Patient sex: M
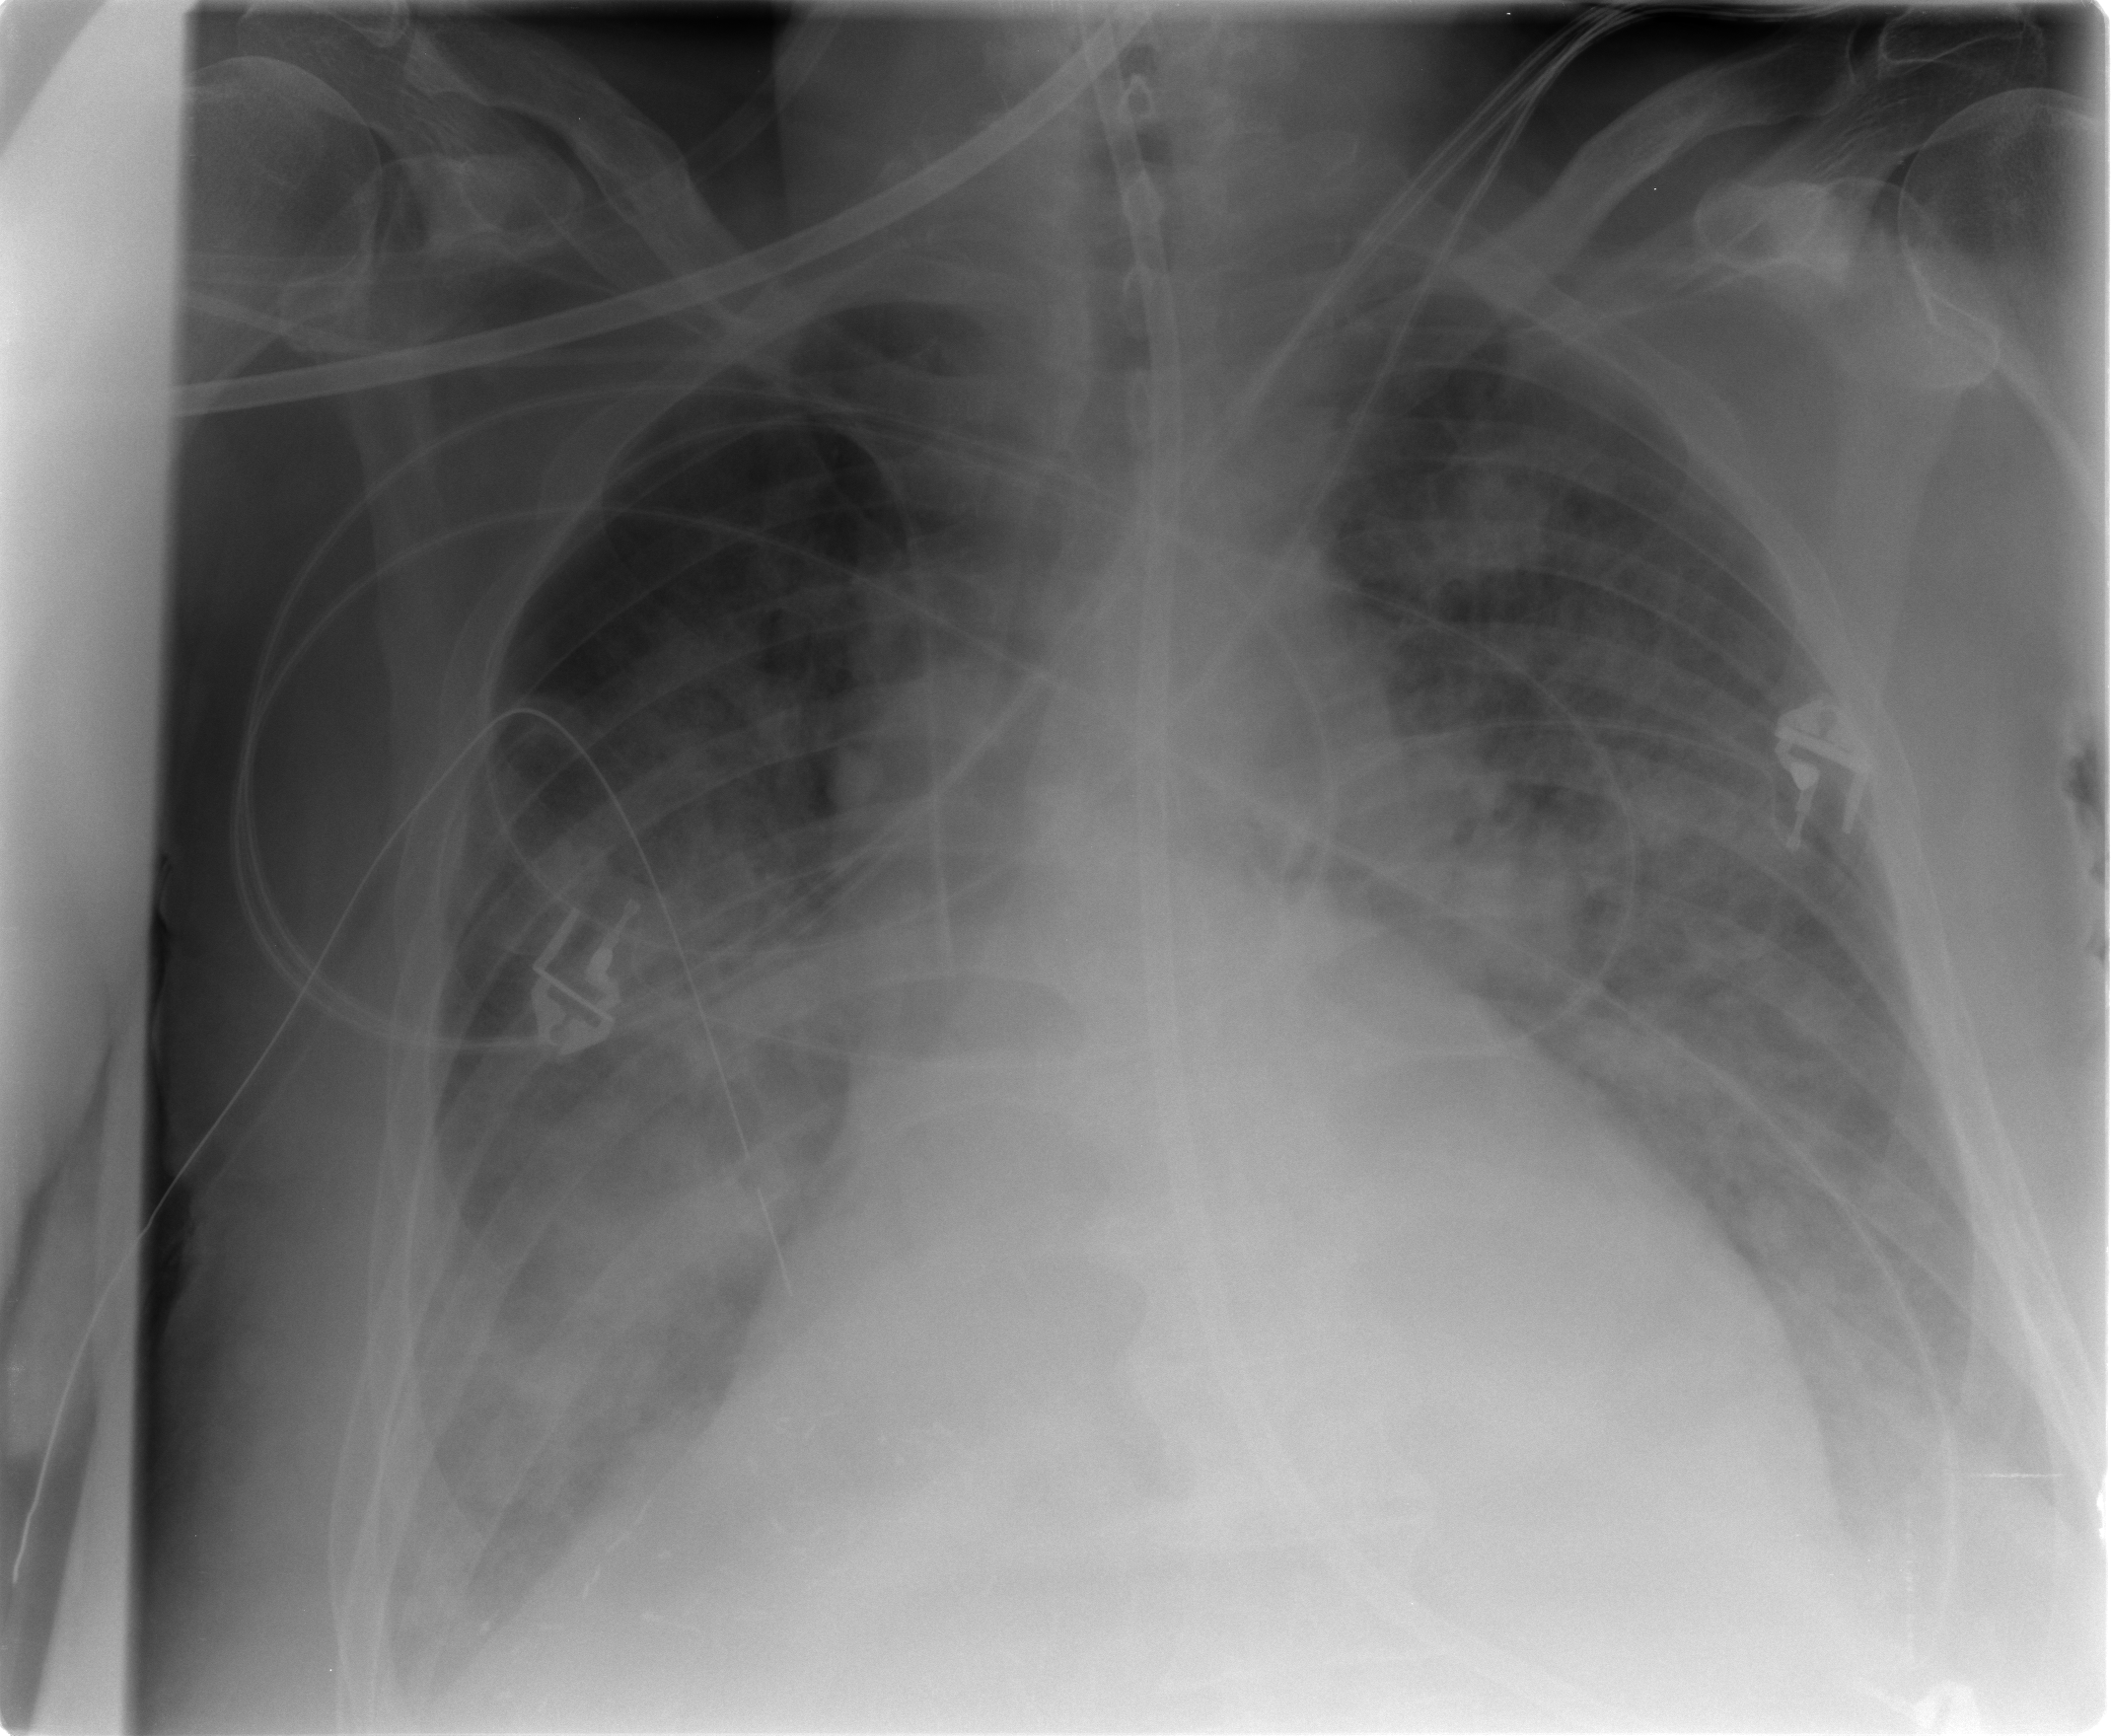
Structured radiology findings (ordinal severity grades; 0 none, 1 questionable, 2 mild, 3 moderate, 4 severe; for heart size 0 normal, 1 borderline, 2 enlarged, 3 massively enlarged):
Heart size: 2
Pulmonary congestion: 2
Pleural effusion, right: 2
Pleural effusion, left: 2
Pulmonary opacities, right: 3
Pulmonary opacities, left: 3
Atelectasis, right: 2
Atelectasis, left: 2